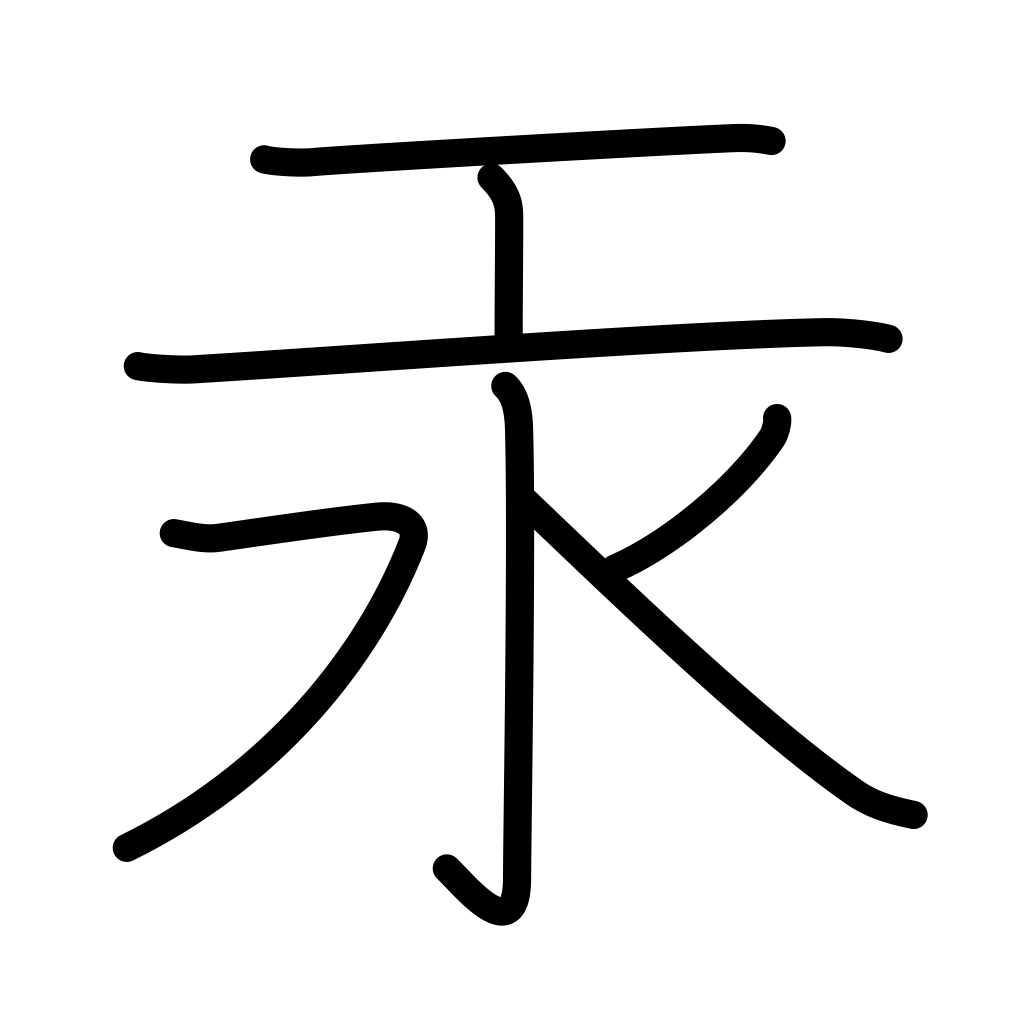
Meaning: mercury